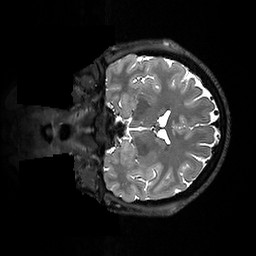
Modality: T2w
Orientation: coronal
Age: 33
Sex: female
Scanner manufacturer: ge
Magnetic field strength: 3 T
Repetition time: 3.202 s
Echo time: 0.06609 s